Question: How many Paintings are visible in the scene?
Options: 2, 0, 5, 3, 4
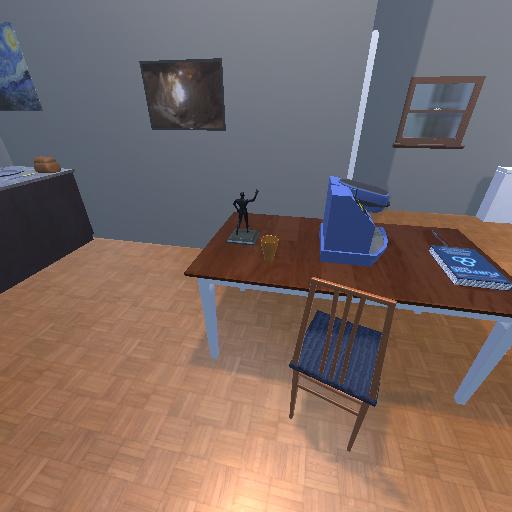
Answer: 2